Question: i read the documentation i write an html page with code
'''
<?= include('bootstrap-picker'); ?>
<div>
<script type = "text/javascript" src="//ajax.googleapis.com/ajax/libs/jquery/1.10.2/jquery.min.js"></script>
<script type="text/javascript" src="//netdna.bootstrapcdn.com/bootstrap/3.0.0/js/bootstrap.min.js"></script>
<link rel="stylesheet" type="text/css" href="//netdna.bootstrapcdn.com/bootstrap/3.0.0/css/bootstrap.min.css"></link>
<select class="selectpicker">
<option value="volvo">Volvo</option>
<option value="saab">Saab</option>
<option value="mercedes">Mercedes</option>
<option value="audi">Audi</option>
</select>
<script type="text/javascript">
</script>
</div>
'''
there is a method named include in code.gs
'''
function include(filename) {
return HtmlService.createHtmlOutputFromFile(filename)
.getContent();
}
'''
and there is html file named as bootstrap-picker.html but whe n the dialog rendered.its giving me dialog

why this scriptlet is not transformed ?? please guideline !!
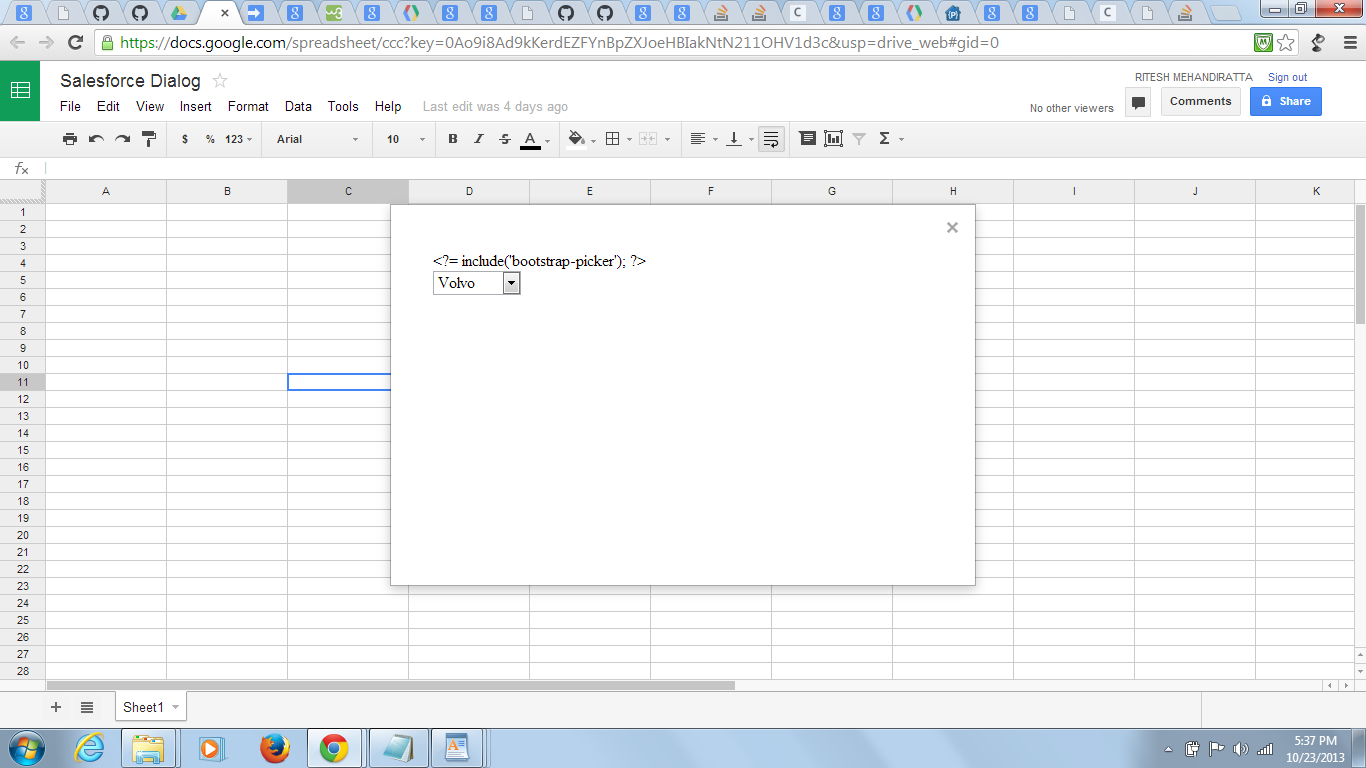
Answer: Most likely, because you need to use 'createTemplateFromFile(filename).evaluate()' instead of 'createHtmlOutputFromFile(filename)' in your 'doGet' function. I highly recommend setting the sandbox mode to Native if you haven't already.
Also, if bootstrap-picker is a plugin for Bootstrap, '<?= include('bootstrap-picker'); ?>' will need to go after the script tags for jQuery and Bootstrap.